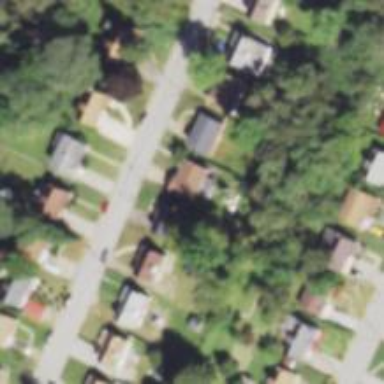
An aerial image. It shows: Driveway.